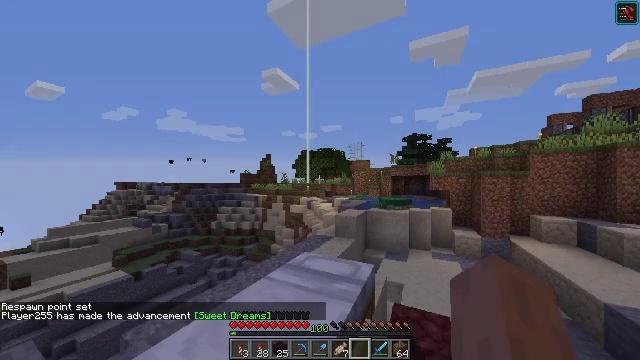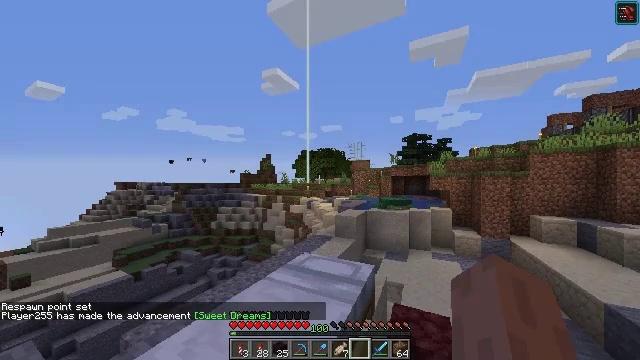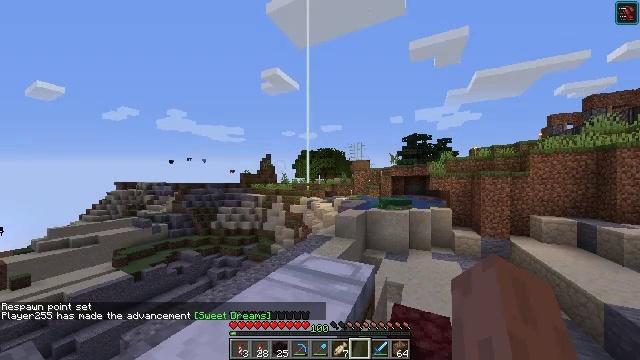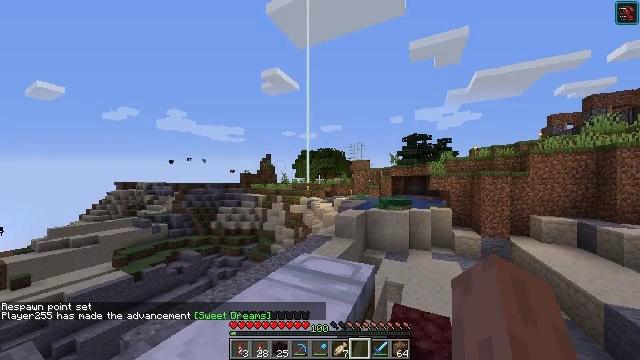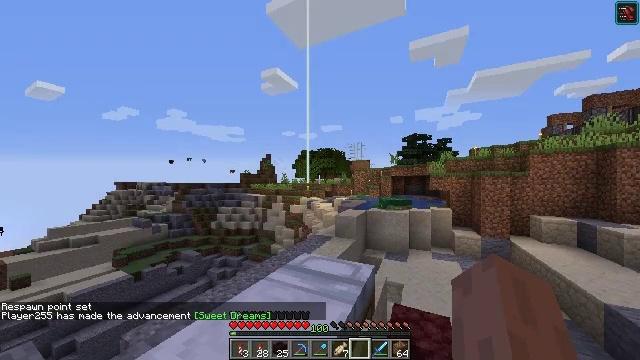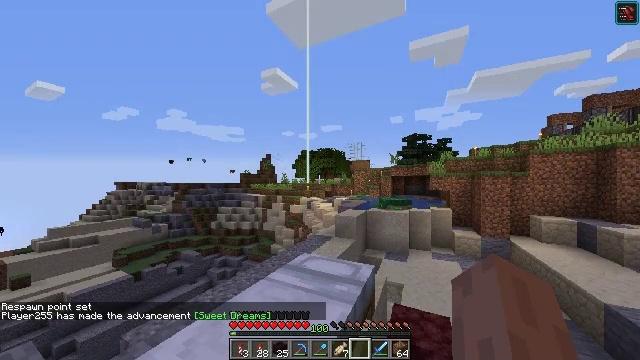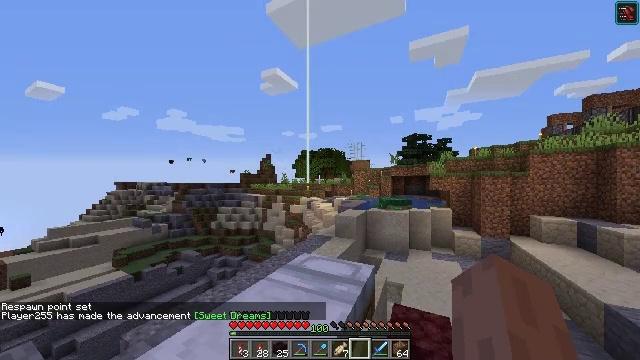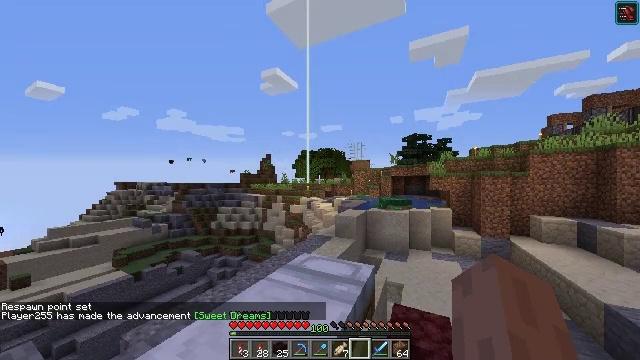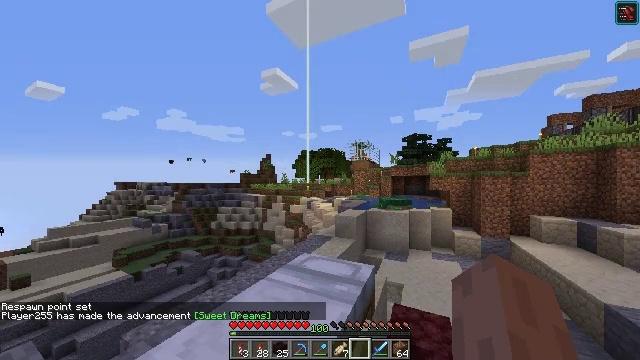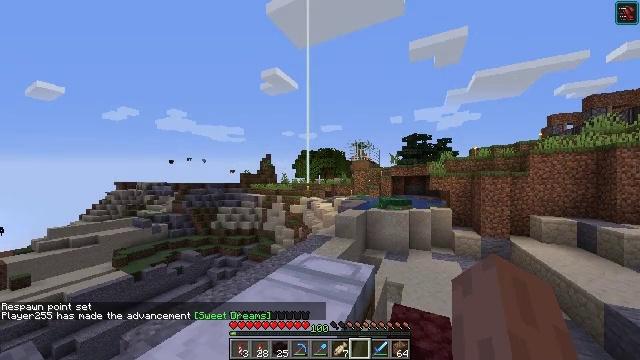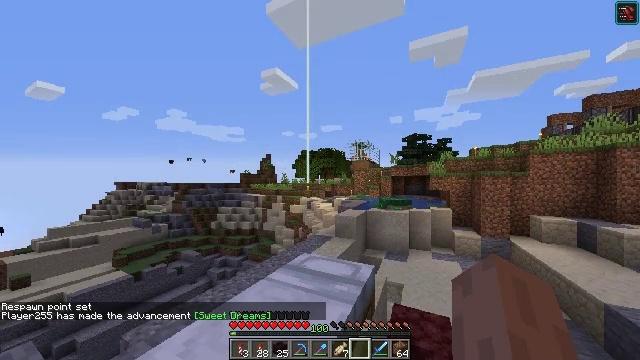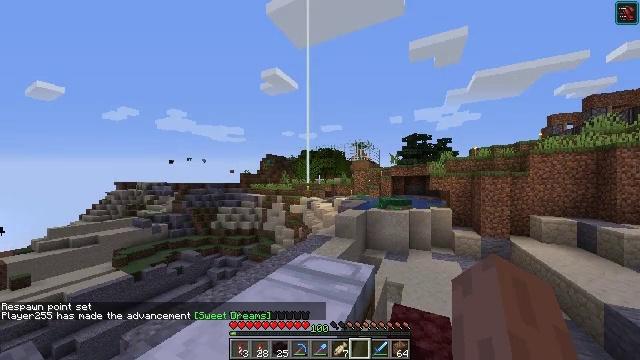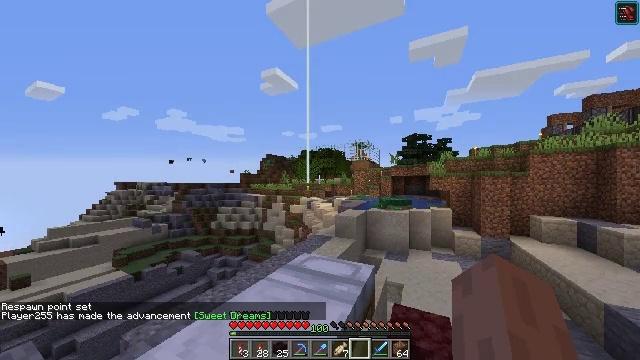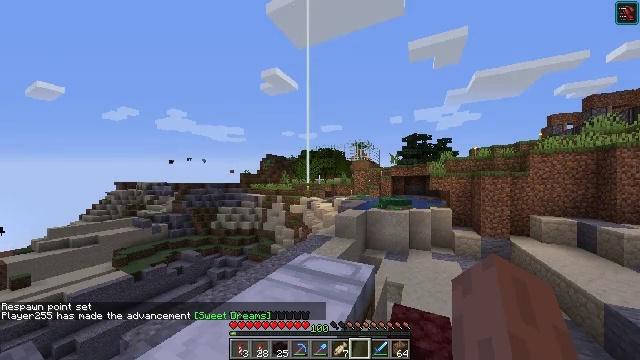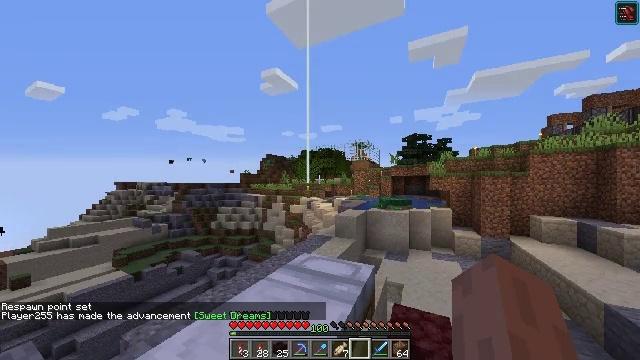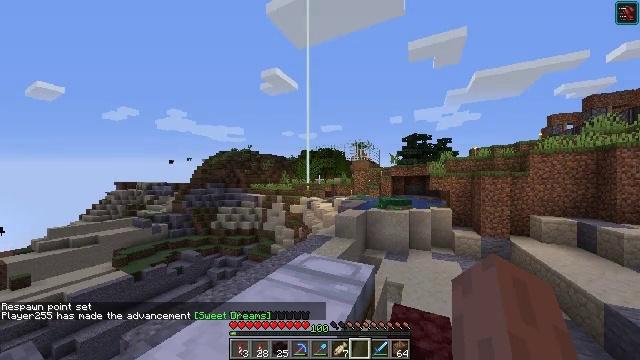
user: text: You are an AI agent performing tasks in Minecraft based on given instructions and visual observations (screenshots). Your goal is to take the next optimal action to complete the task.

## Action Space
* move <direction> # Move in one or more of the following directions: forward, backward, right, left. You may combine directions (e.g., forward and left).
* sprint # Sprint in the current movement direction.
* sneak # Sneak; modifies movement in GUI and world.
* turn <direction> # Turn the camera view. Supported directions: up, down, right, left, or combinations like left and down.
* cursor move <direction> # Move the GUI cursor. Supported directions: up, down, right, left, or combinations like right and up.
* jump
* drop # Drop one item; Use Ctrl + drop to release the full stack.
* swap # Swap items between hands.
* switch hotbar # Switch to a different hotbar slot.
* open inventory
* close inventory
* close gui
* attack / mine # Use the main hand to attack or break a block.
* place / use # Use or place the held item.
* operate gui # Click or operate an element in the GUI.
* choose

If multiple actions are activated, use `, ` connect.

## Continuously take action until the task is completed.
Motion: motion action
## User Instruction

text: Pick up the white bed by breaking it.
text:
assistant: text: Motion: no_op
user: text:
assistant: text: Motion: no_op
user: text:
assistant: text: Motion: no_op
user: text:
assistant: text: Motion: no_op
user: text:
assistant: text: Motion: no_op
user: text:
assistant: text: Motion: no_op
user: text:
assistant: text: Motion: no_op
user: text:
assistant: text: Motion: no_op
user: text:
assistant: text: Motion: no_op
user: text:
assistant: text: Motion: no_op
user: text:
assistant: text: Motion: no_op
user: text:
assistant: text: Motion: no_op
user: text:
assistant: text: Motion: no_op
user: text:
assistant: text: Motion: no_op
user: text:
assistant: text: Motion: no_op
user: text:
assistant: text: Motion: no_op
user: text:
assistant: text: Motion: no_op
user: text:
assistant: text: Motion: no_op
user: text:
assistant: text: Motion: no_op
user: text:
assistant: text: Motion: no_op
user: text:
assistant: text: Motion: no_op
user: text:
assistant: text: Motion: no_op
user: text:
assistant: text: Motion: no_op
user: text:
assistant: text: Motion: no_op
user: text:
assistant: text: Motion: no_op
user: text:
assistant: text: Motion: no_op
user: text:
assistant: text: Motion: turn left and down
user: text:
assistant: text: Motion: turn down
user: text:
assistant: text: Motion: turn down
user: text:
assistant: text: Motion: turn left and down